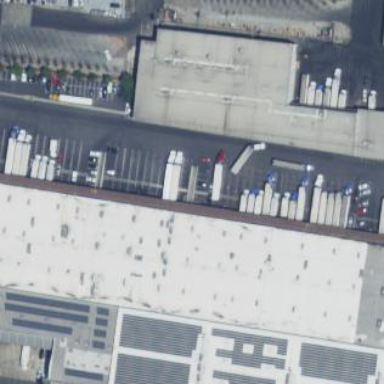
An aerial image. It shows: Warehouse.